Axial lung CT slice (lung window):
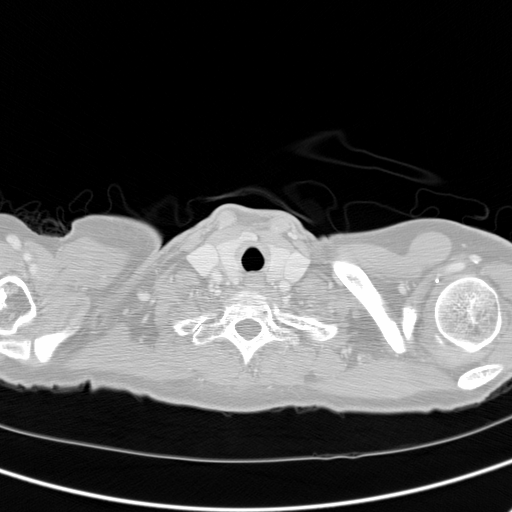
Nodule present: no